Question: I'd like to have a hidden '<textarea>' element on my page to handle user input while displaying it in a custom way. I thought I'd be able to do this by giving it a lower z-index than the element I'm hiding it behind (yes, the element is positioned too) . Indeed, the 'textarea' is hidden appropriately. However... when enough text is entered to necessitate a scrollbar, the resize handle (grip) icon shows up on top of the masking '<div>'! (At least, on chrome.)

<URL> to play around with.
How can I stop this from happening? The handle doesn't actually allow resizing, so it seems very odd it would pop to the top depending on content length.
Additionally, is there a more canonical way of hiding a text input field?
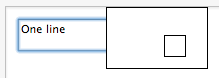
Answer: This should disable the resize handle entirely - but using clip() you could hide the scrollbar
'''
<style>
textarea{
position: absolute;
left:10px;
top:10px;
z-index:-1;
resize:none;
width:200px;
height:50px;
clip:rect(0,189px, 50px, 0);
}
</style>
'''